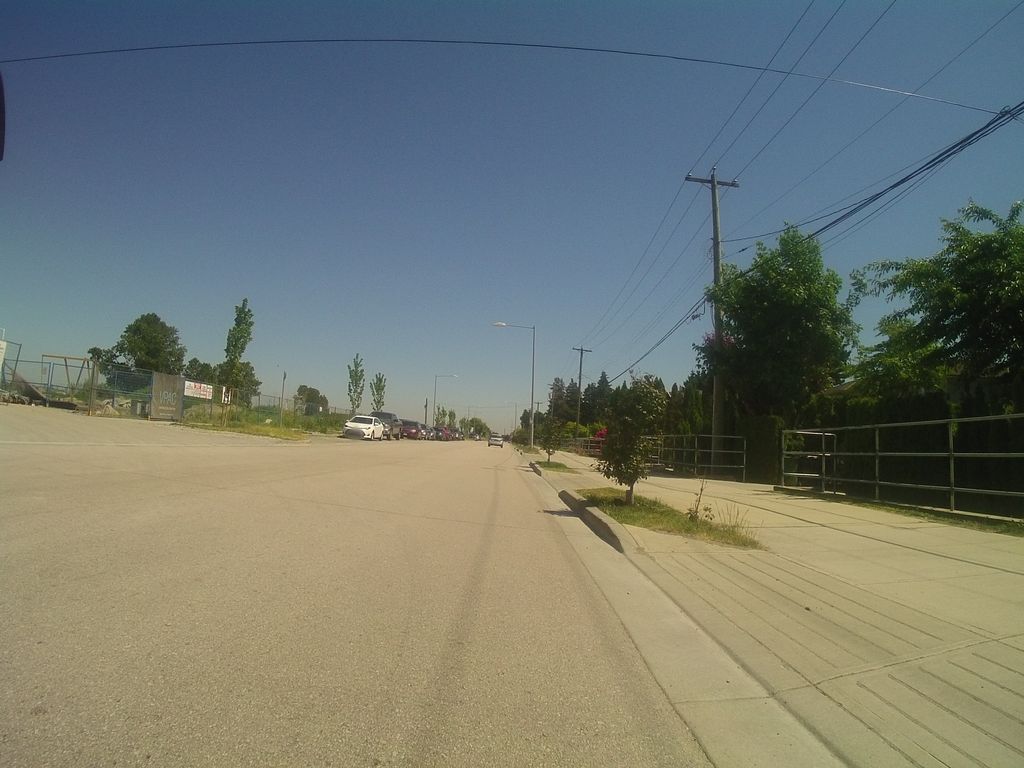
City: vancouver